Question: While using the <URL> the fragments is always wrapped in a .
This is my :
'''
<RelativeLayout xmlns:android="http://schemas.android.com/apk/res/android"
xmlns:tools="http://schemas.android.com/tools"
android:layout_width="match_parent"
android:layout_height="match_parent"
android:contentDescription="mainActivityRoot" >
<TextView
android:id="@+id/hello_world"
android:layout_width="match_parent"
android:layout_height="wrap_content"
android:text="@string/hello_world" />
<fragment
android:name="com.example.testfragments.MainFragment"
android:layout_width="match_parent"
android:layout_height="match_parent"
android:layout_below="@id/hello_world" />
</RelativeLayout>
'''
And this is the :
'''
<ProgressBar android:id="@+id/ProgressBar1" xmlns:android="http://schemas.android.com/apk/res/android"
xmlns:tools="http://schemas.android.com/tools"
android:layout_width="match_parent"
android:contentDescription="mainFragmentRoot"
android:layout_height="match_parent" />
'''
The activity source code is empty besides the 'setContentView',
And the fragment source code contains only
'''
@Override
public View onCreateView(...) {
return inflater.inflate(R.layout.fragment_main, container, false);
}
'''
Now,
I would expect to see the 'PrograssBar' directly in the hierarchy of the activity root, but instead there's an additional FrameLayout that I have no idea where it comes from.
Here's a screen shot, painted the extra frame in YELLOW:

Thanks!
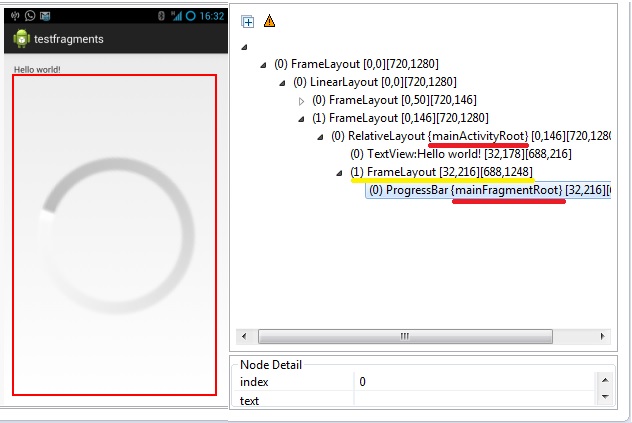
Answer: It seems like you are using the support v4 library and you forgot to put and id to your fragment xml tag :), so:
>
It comes from <URL> where you can see this:
'''
f.mView = NoSaveStateFrameLayout.wrap(f.mView);
'''
The reason for this is backwards compatibility and it is better explained in the comment header of 'NoSaveStateFrameLayout' which says:
'''
/**
* Pre-Honeycomb versions of the platform don't have {@link View#setSaveFromParentEnabled(boolean)},
* so instead we insert this between the view and its parent.
*/
'''
>
Well, I can think of three options:
1. You could have your very own implementation of FragmentManager say based on support v4 library version in which you omit this container, but I think the effort of writing/maintaining that code is not worth, plus I don't think the overhead due those FrameLayouts is gigantic, if you are having performance issues you probably have other View optimizations to perform besides this (say write a custom view -which extends View-) or say rethink your layout/fragments to reduce the amount of views in the hierarchy at certain point.
2. Wait for a new release of support v4 library which accomplishes 1. <- yup I'm a lazy person :D, you'll have to file a bug if there is not one already (see 3.), the cool part of this is you could even contribute your patch or someone else as well.
3. Support only platforms (or wait until) where the support v4 library is not (longer) needed, in API level 11+ FragmentManager implementation does not have this nested ViewGroup (see line 861 of 11+ FragmentManager), on those you get something like this:

I wouldn't worry much for those as I mentioned there are other optimizations you can invest that time in ;)